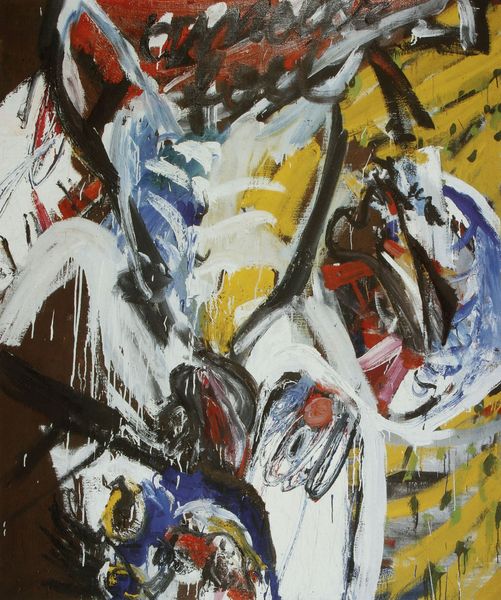
Titel: Ohne Titel (Serie: Amour fou)
Künstler: Helmut Sturm
Standort: Düsseldorf/Mettmann
Institution: Besitz Galerie Christa Schübbe
Schlagwörter: blau, flügel, hand, kopf, mann, weiß, gelb, bewegung, braun, bunt, schwarz, rot, arm, mensch, tablett, vögel, pastos, auge, schnabel, moderne, abstrakt, modern, linien, spur, sturm, abstraktion, abstrahiert, münchen, pinselduktus, pinselstrich, fall, schwingen, pinselstriche, hühner, federvieh, bacon, auf dem hühnerhof